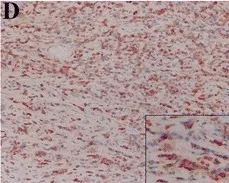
Histologic features of the mass lesion. (d) Immunohistochemically, IgG4-positive plasma cells infiltrated both the mass lesion and tubulointerstitium.
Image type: pathology (immunostaining)